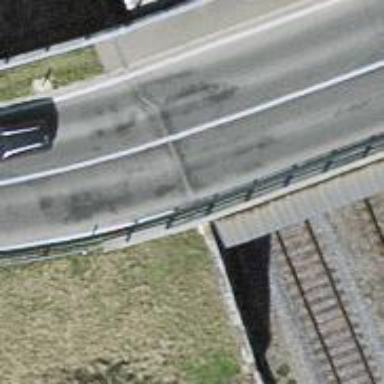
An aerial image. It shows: Secondary road crossing bridge.